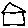
Label: house